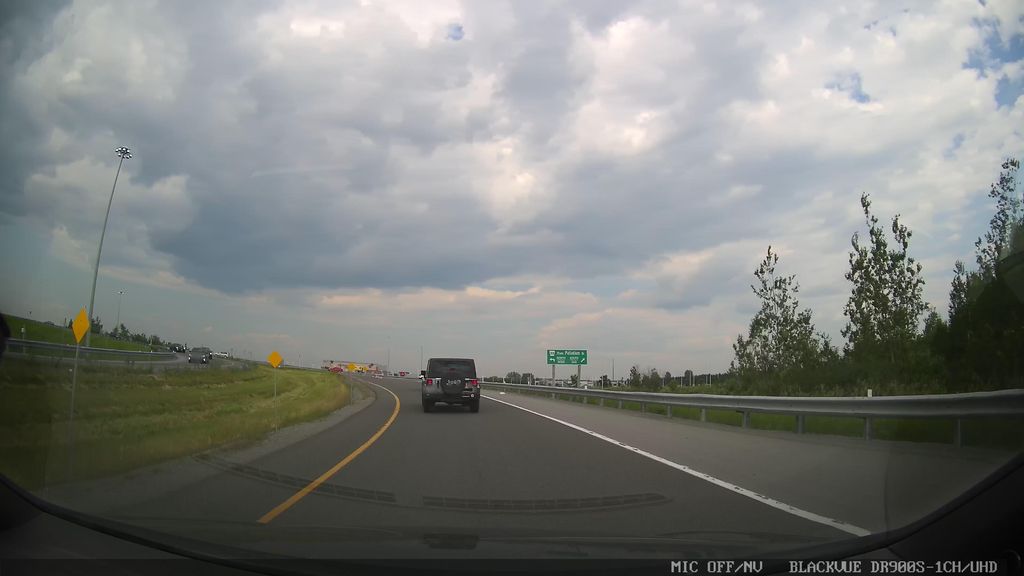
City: ottawa-gatineau